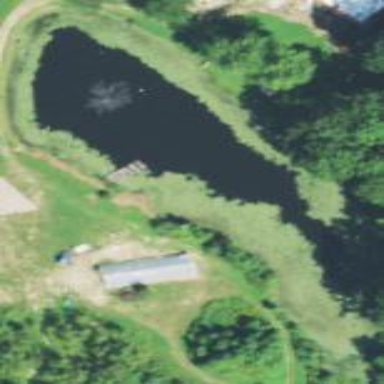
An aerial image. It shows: Serene pond surrounded by nature.